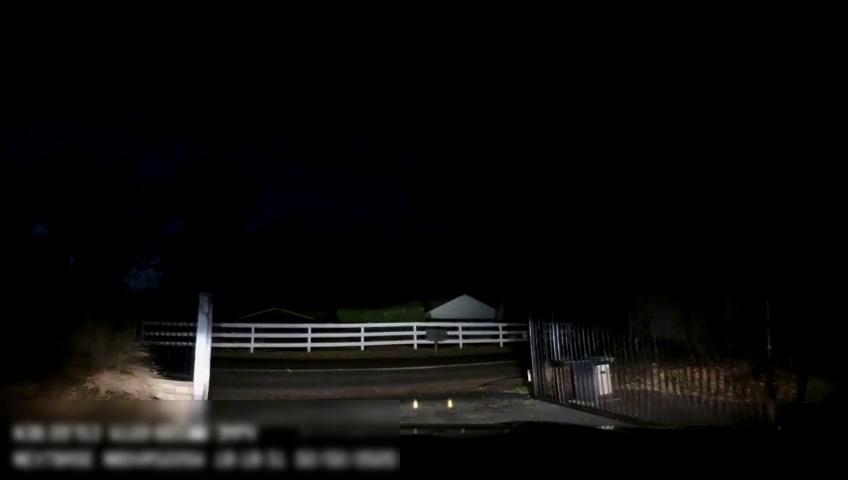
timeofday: Night
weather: Other
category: Drivable Space
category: Lanes | Current Lane